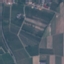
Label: PermanentCrop